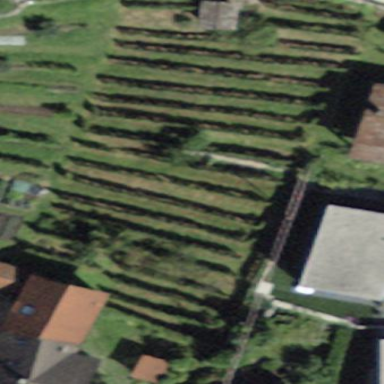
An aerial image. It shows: Vineyard where grapes are grown.